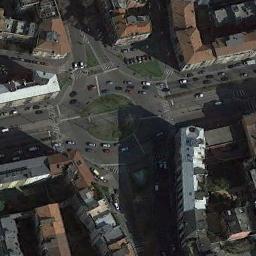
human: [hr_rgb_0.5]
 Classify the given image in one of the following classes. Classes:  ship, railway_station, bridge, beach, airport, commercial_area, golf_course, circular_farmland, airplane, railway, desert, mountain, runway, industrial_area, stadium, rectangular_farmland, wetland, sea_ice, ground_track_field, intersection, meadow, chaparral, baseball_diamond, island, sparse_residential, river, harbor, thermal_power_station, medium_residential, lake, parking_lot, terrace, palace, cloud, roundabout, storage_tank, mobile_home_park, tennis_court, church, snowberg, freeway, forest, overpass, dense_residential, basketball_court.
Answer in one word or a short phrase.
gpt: roundabout